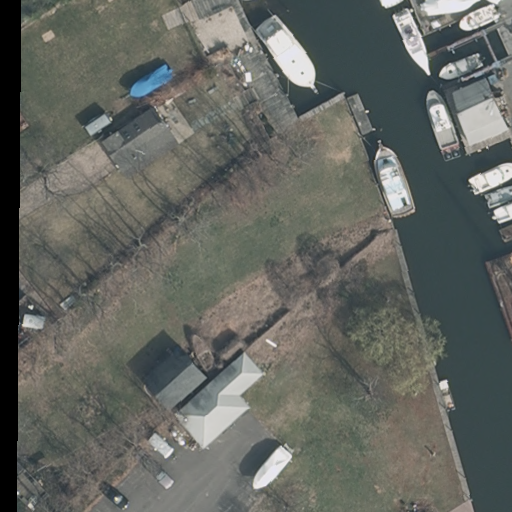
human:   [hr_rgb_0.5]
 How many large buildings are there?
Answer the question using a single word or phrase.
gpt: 0

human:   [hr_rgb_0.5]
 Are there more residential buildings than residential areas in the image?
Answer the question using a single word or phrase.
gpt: yes

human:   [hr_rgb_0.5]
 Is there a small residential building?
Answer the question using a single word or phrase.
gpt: yes

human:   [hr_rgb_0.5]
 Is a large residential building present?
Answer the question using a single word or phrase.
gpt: no

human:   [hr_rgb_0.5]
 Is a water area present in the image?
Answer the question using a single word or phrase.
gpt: no

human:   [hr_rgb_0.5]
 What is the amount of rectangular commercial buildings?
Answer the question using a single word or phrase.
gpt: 0

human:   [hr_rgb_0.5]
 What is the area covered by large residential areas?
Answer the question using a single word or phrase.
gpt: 8109m2

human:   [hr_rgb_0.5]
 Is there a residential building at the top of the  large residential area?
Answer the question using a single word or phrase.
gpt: yes

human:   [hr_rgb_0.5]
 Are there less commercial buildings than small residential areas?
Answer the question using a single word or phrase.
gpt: no

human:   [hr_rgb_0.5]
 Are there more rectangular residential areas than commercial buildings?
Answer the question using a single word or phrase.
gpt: yes

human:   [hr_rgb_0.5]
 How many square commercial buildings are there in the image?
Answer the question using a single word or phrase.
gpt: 0

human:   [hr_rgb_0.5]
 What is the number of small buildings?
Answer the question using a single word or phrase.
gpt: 5

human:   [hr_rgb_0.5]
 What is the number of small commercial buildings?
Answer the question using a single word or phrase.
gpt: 0

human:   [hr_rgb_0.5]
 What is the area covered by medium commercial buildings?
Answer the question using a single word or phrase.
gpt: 0m2

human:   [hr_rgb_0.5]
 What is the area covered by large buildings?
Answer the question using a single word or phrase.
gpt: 0m2

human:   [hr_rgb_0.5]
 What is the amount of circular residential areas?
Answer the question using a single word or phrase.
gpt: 0

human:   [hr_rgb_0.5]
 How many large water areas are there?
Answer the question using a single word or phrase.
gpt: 0

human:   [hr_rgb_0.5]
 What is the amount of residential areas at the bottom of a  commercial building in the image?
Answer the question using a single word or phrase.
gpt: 0

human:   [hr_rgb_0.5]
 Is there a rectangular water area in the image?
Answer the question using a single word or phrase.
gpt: no

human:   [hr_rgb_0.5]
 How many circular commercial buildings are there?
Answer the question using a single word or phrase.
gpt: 0

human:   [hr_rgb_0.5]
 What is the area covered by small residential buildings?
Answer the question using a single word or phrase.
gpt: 86m2

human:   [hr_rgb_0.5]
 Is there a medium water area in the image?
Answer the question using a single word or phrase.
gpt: no

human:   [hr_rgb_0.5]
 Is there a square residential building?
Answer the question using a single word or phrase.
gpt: no

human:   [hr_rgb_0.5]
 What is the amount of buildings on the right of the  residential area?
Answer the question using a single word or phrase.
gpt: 1

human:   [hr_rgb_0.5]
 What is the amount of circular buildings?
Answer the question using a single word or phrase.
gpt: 0

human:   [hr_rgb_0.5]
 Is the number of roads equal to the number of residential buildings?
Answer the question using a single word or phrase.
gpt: no

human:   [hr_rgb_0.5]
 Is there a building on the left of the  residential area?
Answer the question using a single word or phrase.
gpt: yes

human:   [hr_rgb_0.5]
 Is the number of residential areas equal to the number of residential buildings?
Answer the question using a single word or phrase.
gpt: no

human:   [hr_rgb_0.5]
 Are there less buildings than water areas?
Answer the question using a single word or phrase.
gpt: no

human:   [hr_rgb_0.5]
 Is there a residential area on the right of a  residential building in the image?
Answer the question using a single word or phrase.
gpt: no

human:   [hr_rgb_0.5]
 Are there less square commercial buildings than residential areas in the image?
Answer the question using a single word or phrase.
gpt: yes

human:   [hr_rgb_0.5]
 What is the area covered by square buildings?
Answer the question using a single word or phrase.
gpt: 0m2

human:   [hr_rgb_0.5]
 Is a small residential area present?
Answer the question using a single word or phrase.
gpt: no

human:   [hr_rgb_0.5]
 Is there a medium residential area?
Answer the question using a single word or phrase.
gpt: no

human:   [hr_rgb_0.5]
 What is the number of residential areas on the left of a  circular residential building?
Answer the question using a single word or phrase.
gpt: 0

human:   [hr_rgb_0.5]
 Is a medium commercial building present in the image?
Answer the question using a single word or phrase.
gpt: no